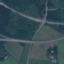
Land use / land cover class: Highway